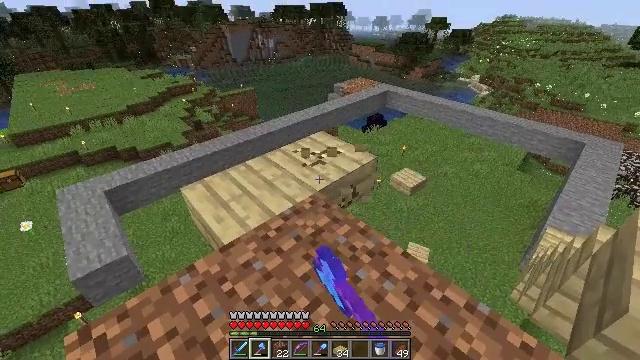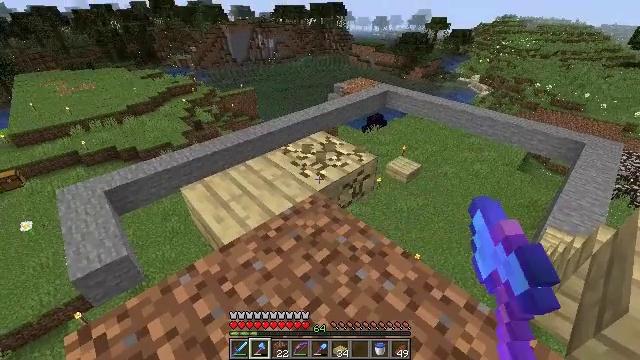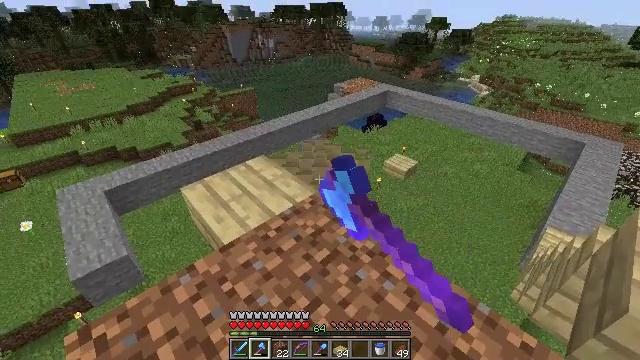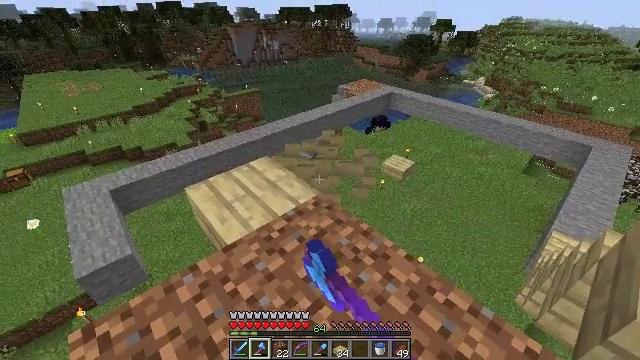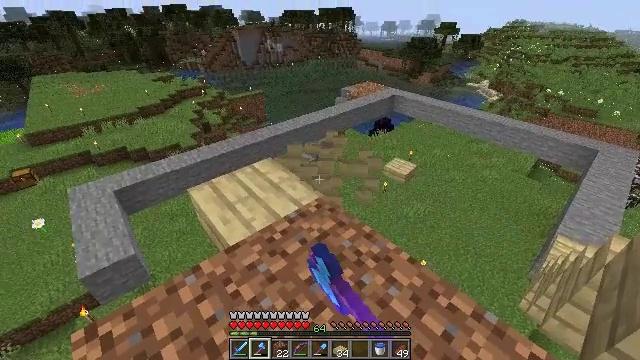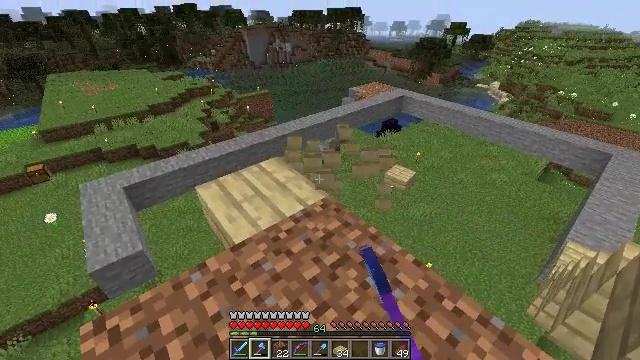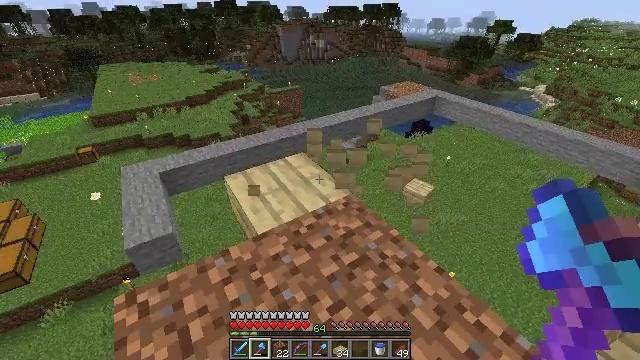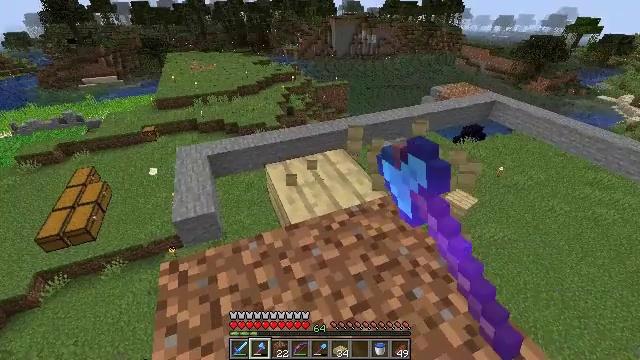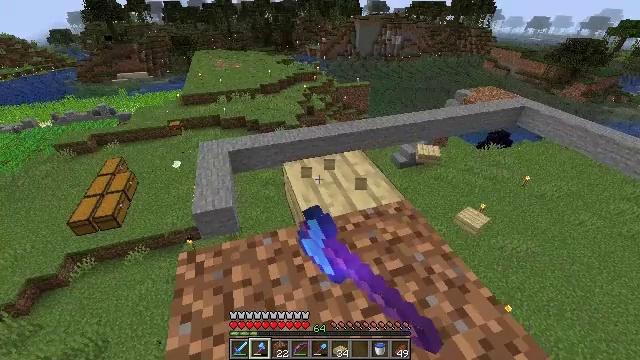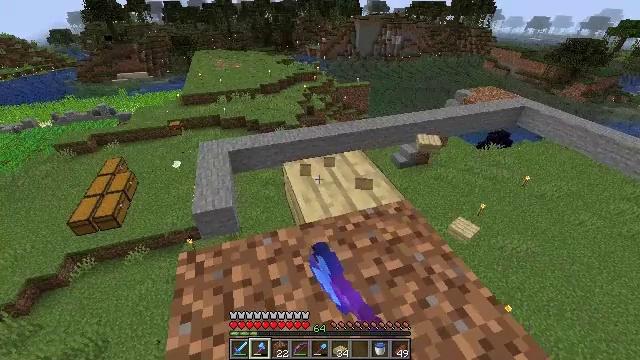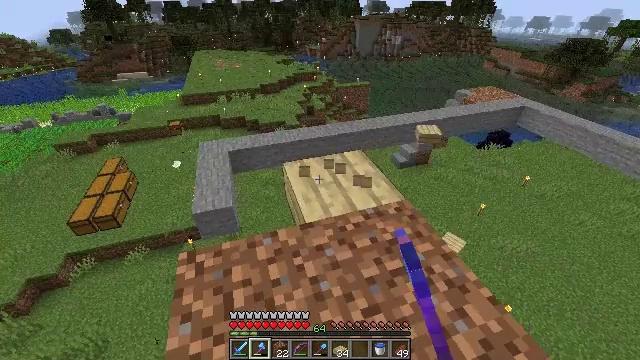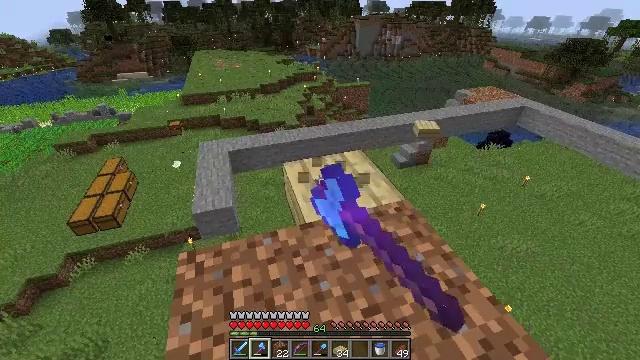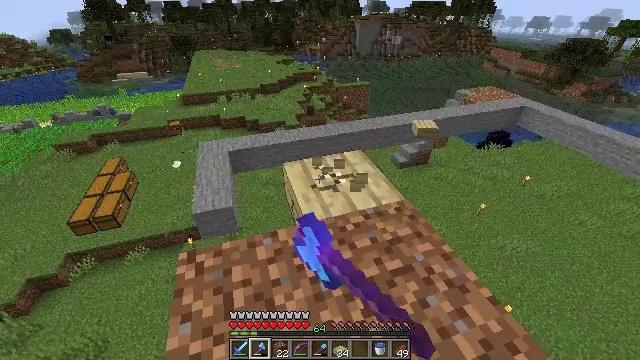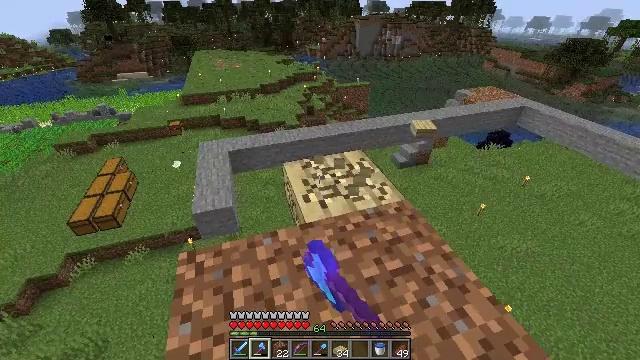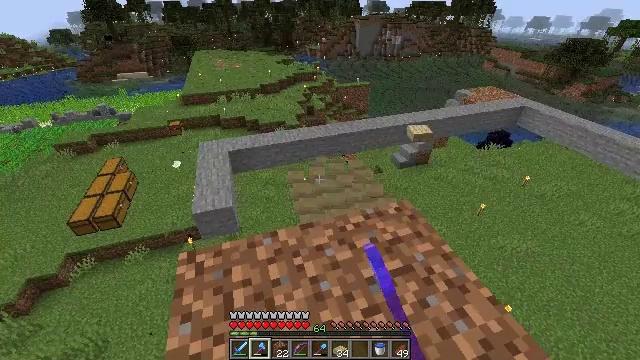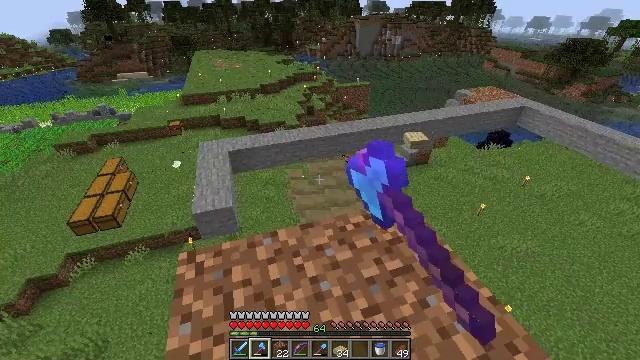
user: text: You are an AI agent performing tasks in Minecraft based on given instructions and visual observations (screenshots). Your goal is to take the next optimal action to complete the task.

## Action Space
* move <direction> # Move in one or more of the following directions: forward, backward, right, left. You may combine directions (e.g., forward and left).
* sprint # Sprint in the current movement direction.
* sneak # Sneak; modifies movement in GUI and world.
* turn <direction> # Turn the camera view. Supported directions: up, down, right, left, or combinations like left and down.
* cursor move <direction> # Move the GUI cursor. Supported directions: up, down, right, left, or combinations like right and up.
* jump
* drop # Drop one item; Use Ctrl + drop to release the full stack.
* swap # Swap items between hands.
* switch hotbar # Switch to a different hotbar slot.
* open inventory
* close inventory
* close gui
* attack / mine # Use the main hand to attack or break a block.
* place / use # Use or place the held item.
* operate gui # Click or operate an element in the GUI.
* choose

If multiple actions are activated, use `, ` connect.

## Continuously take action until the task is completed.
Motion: motion action
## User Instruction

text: Collect the birch slab for reuse.
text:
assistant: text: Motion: attack / mine
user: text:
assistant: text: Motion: attack / mine
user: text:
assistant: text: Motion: attack / mine
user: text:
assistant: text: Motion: attack / mine
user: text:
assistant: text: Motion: turn left, attack / mine
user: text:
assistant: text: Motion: turn left, attack / mine
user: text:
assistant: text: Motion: turn left, attack / mine
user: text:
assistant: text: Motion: turn left, attack / mine
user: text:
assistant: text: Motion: attack / mine
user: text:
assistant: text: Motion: attack / mine
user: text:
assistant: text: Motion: attack / mine
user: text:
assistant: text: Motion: attack / mine
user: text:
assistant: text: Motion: attack / mine
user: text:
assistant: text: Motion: attack / mine
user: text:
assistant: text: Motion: attack / mine
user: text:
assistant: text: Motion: turn right and up, attack / mine
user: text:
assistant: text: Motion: turn right and up, attack / mine
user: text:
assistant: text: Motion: turn right
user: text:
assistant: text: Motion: no_op